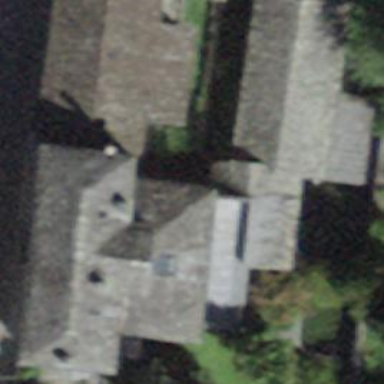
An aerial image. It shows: Detached building.